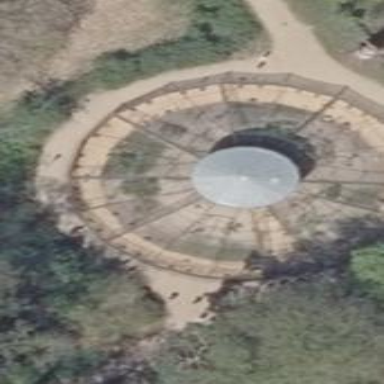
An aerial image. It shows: Aviary in the zoo.